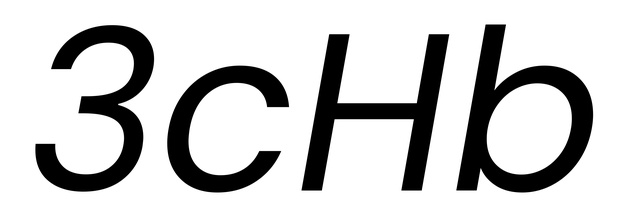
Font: Poppins-Italic